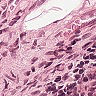
Metastatic tissue present: no